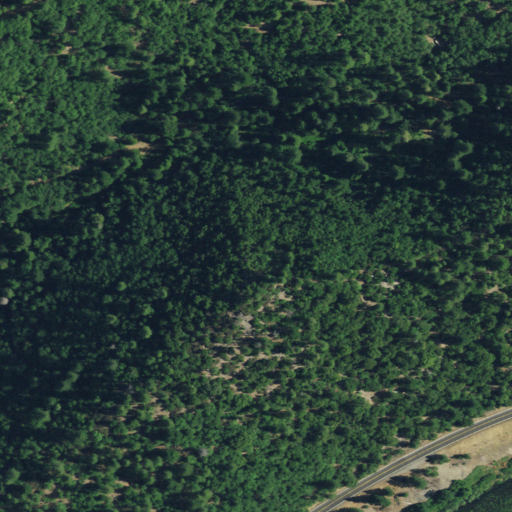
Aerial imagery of valley in California named Kingsbury Ravine containing evergreen forest, grassland, open development, shrub, and herbaceous wetlands